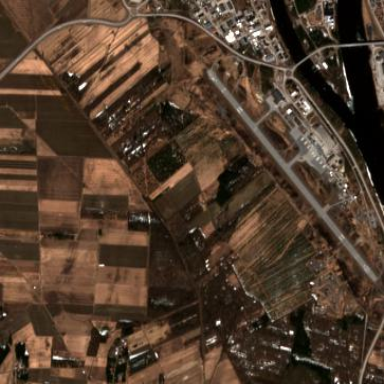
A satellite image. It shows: Asphalt runway at the airport.